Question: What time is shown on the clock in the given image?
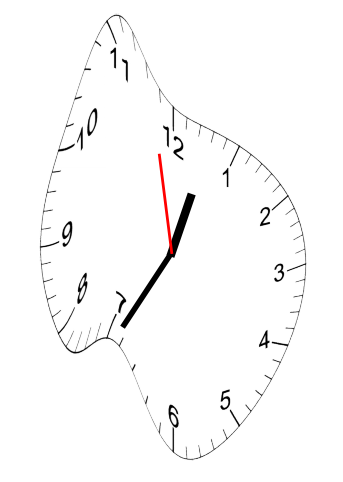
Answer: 12:34:58